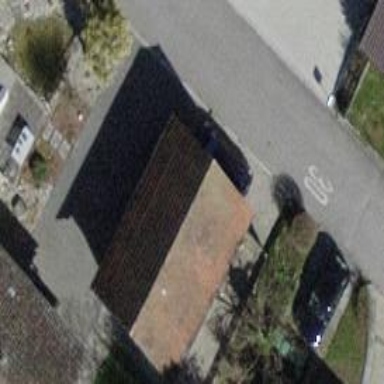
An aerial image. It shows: Building with tiled roof.